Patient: sex F, age 65
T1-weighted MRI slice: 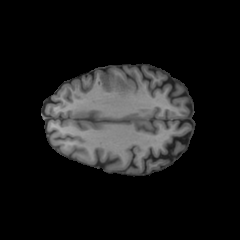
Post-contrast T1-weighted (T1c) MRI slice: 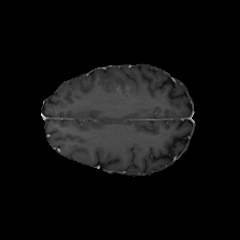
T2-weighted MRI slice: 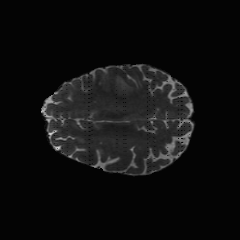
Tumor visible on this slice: yes
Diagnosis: Glioblastoma, IDH-wildtype
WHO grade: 4